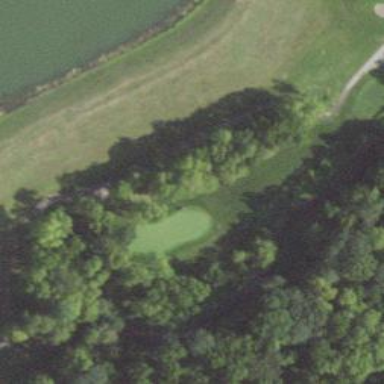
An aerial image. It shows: View of golf hole.